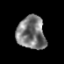
Tissue: prostate
Cell type: T cells
Senescence score: 0.3534
Nuclear area (px): 923
Mean DAPI intensity: 121.667